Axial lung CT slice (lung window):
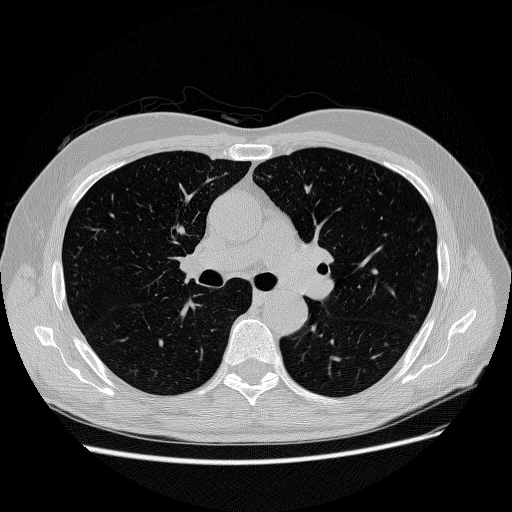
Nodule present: no